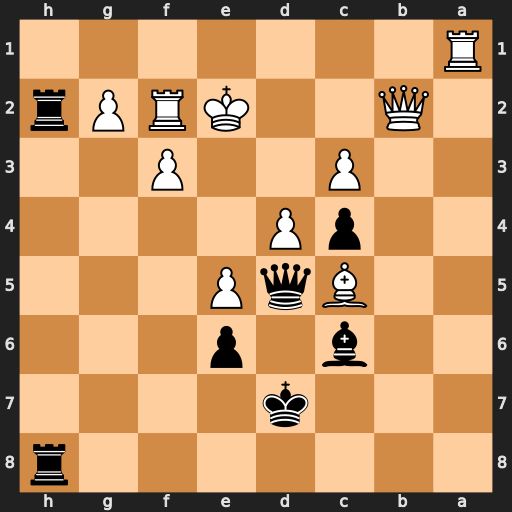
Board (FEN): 7r/3k4/2b1p3/2BqP3/2pP4/2P2P2/1Q2KRPr/R7
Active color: b
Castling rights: -
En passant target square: -
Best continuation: Rxg2 Ra7+ Kc8 Kf1 Rhh2 Rf7 Rxf2+ Qxf2 Rxf2+